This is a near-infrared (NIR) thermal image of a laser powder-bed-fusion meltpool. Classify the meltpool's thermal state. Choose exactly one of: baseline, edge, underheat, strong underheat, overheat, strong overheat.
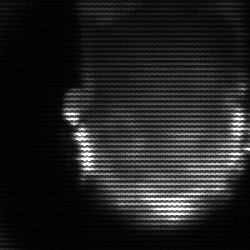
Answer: baseline